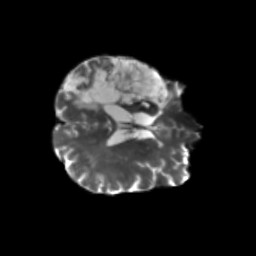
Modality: T2w
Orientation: axial
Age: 48
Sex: male
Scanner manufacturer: siemens
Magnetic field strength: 3 T
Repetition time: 5.47 s
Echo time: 0.0854 s